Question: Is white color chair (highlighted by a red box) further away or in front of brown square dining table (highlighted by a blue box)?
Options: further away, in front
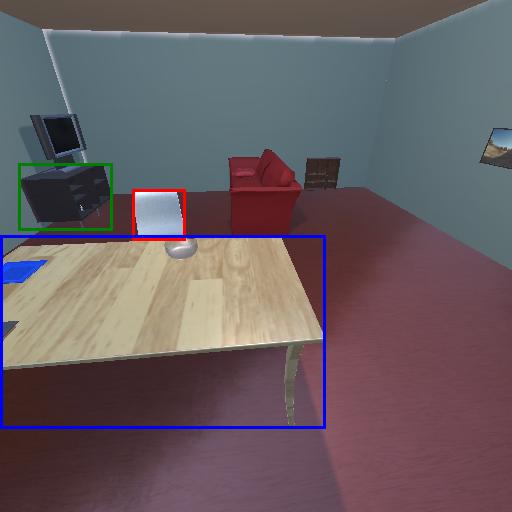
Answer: further away